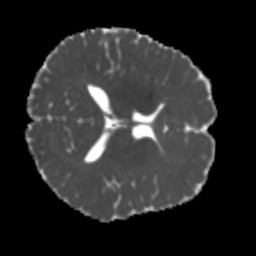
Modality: MD
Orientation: axial
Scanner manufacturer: siemens
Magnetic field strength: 3 T
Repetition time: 4 s
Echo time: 0.0594 s